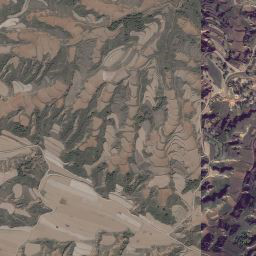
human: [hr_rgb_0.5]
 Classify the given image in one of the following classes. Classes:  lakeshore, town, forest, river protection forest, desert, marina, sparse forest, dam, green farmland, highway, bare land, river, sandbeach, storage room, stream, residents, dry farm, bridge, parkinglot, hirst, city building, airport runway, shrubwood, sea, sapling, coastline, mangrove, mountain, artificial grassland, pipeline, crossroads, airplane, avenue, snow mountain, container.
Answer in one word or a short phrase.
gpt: mountain